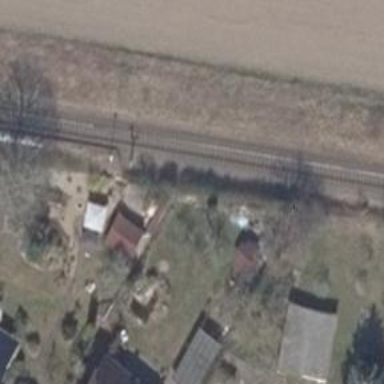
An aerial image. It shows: Light signal on the railway track with repeated crossing signals.